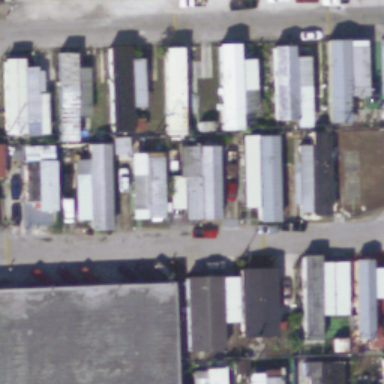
Many mobile homes arranged in lines in the mobile home park .